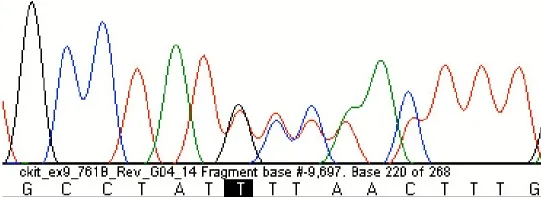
DNA sequence of part of exon 9 of c-kit for control.
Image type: chart (chart)